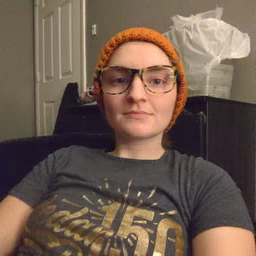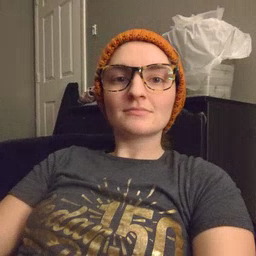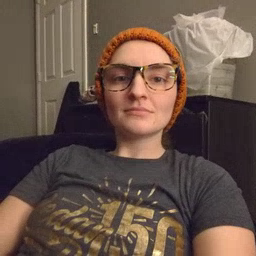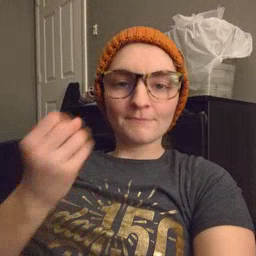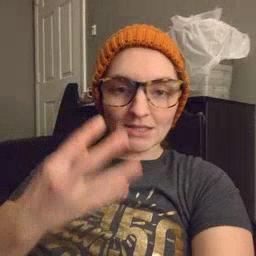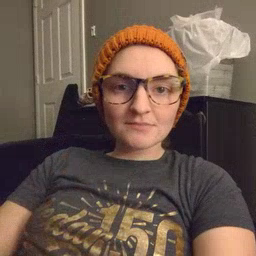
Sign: many